Question: I install hudson also git plugin for hudson. But in project configuration there are no SCM option.
What can be the problem ?

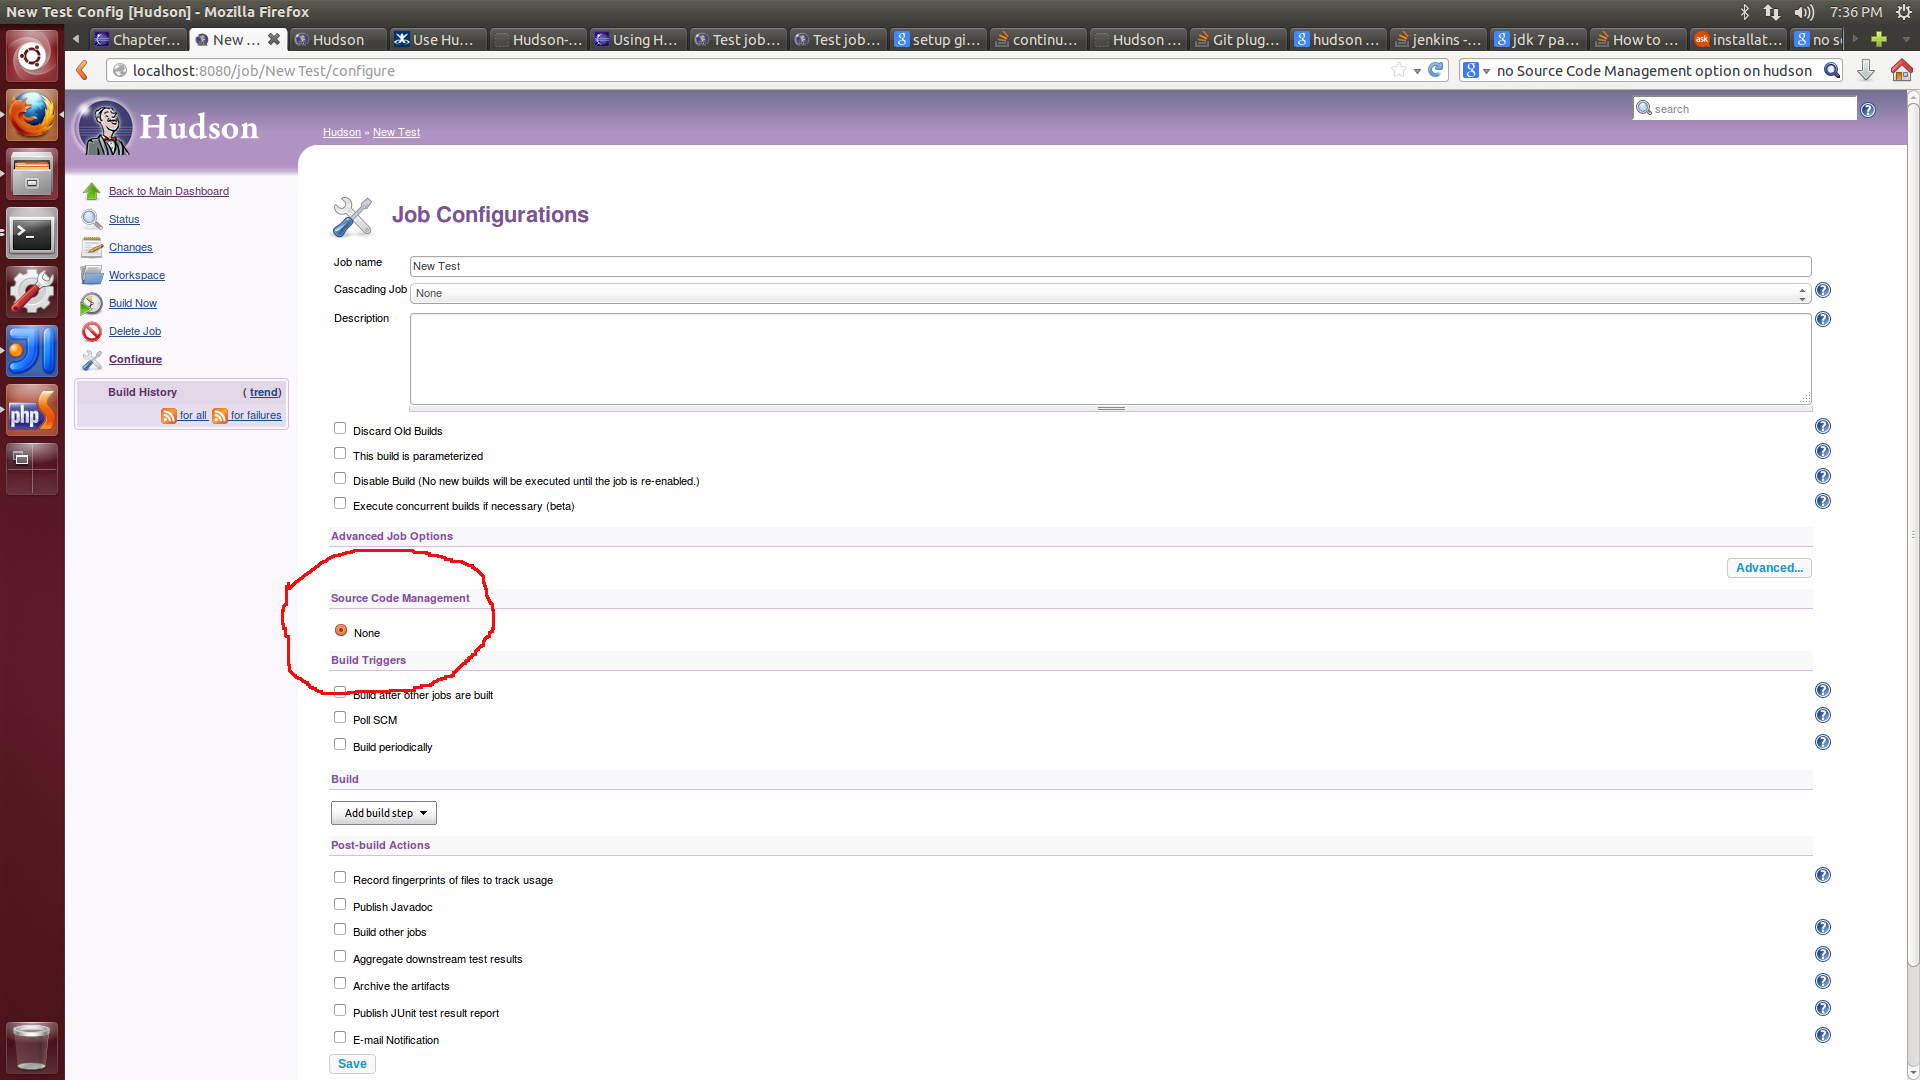
Answer: You may need to install an additional plugin for the source code management system you are using. Ex: <URL>